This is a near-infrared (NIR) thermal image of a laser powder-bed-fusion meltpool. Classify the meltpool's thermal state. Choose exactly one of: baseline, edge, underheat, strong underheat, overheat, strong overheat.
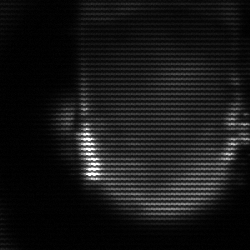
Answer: baseline